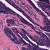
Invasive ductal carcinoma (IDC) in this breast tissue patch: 0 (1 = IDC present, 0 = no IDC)